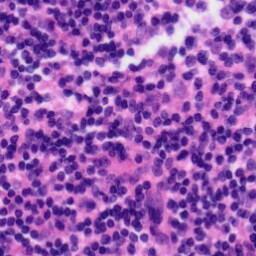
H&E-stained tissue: Tonsil